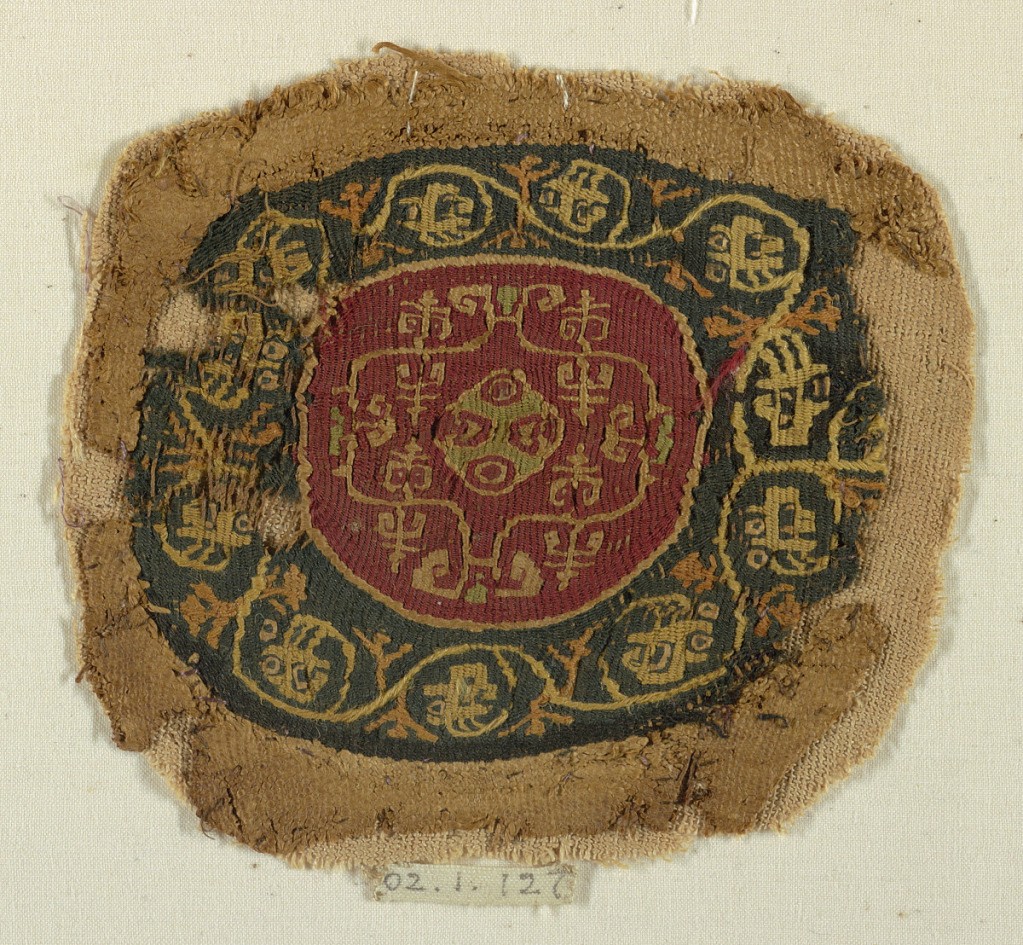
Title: Medallion
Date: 5th–8th century
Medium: Warp; S-spun Z-twist linen. Wefts; S-spun wools Technique: slit tapestry with supplementary weft wrapping
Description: Linear design within a deep curving viane and leaf frame.